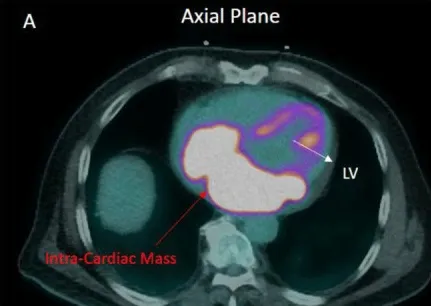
(A) Axial plane image demonstrating intense fluorodeoxyglucose (FDG) uptake in the intracardiac mass (SUV Max 18).
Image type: radiology (pet)